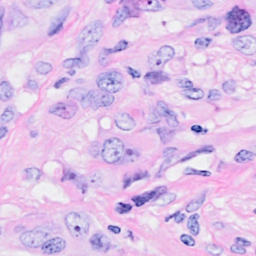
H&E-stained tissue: Breast